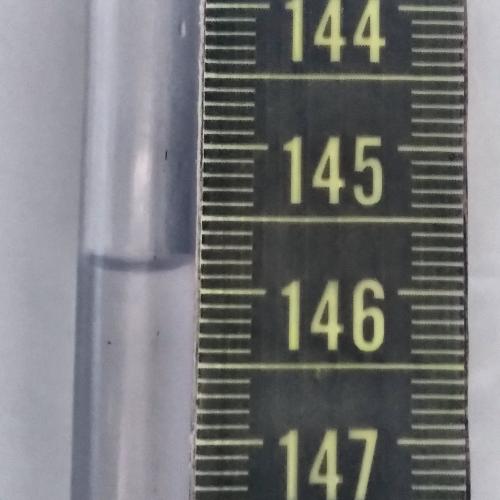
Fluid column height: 145.8 cm